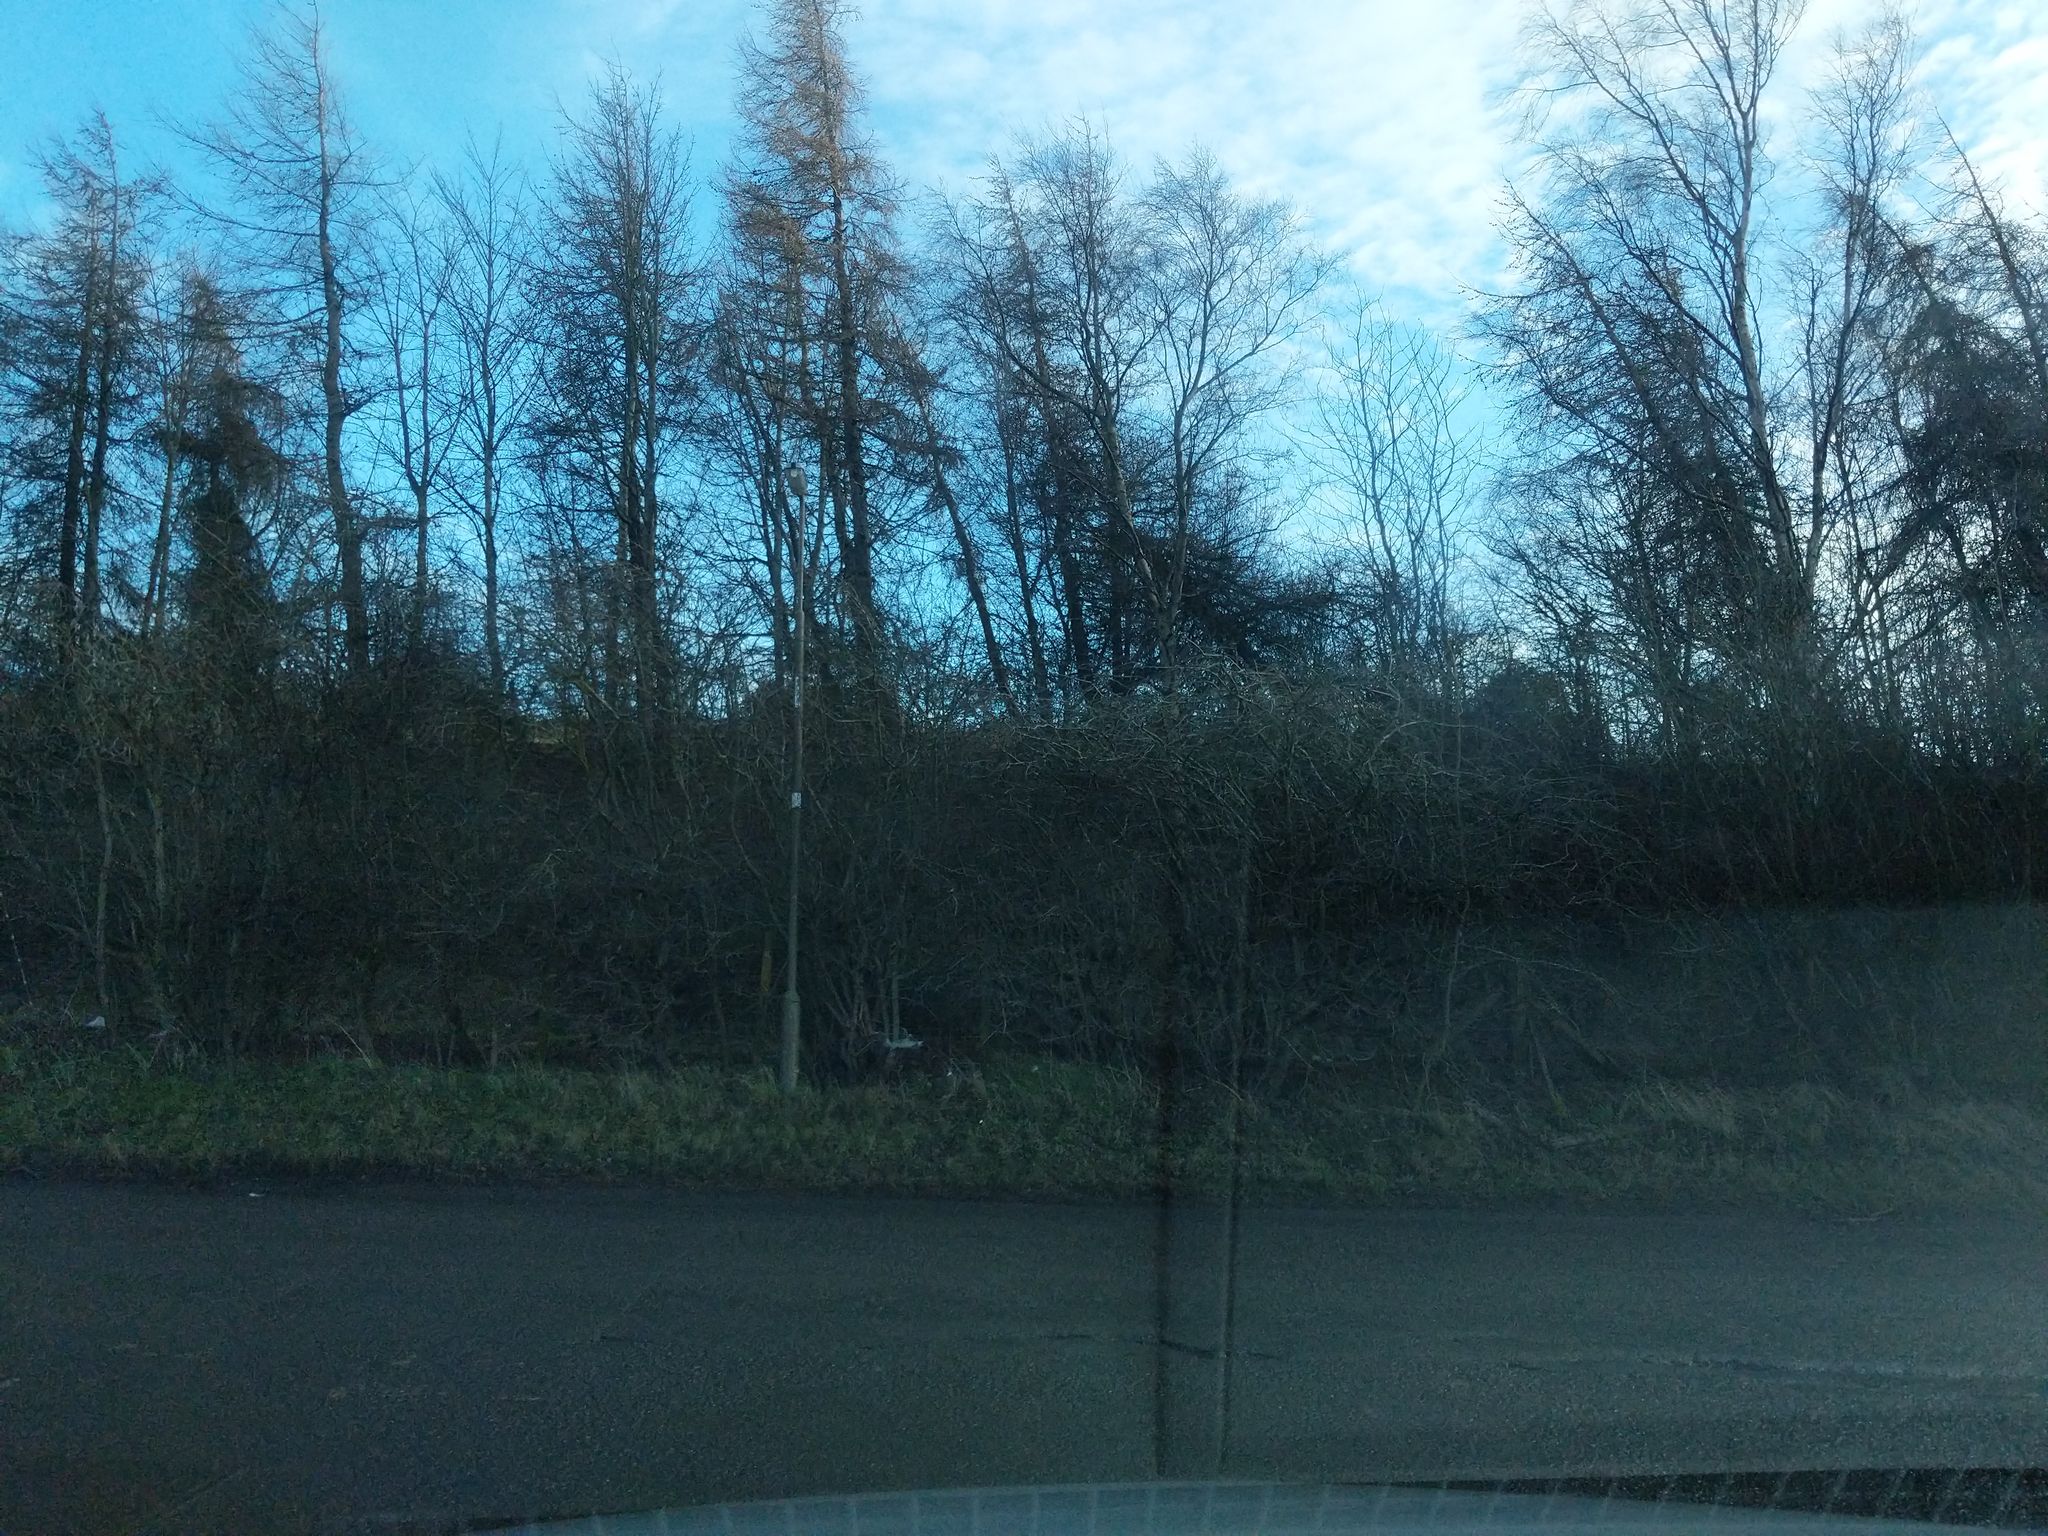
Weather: snowy
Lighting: dusk/dawn
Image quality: slightly poor
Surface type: driving surface
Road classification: tertiary, unclassified
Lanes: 2.0
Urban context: dense urban cluster
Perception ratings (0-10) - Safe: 0.57, Lively: 3.19, Beautiful: 1.96, Boring: 5.77, Depressing: 2.84, Wealthy: 1.43